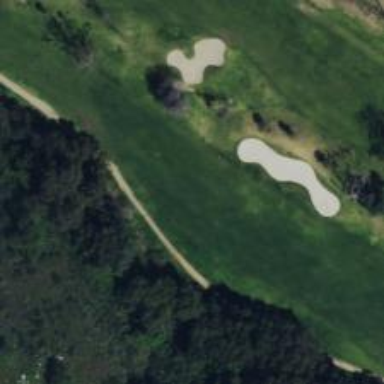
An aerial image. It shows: Golf hole.